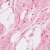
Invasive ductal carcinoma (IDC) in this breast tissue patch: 0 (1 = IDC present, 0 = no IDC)